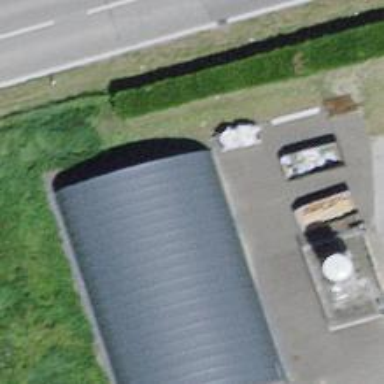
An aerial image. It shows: Shed building.